Current action and preconditions to check: trajectory_clear

Your task: For each precondition in the list above, predict whether it will hold at this action.

Consider the current scene as observed from the mobile robot's camera, and analyze the predicted future states of all dynamic agents (e.g., people, animals, vehicles, or any moving entities) within the NEXT SECOND.

IMPORTANT: Only answer "very likely" if you are absolutely certain—based on strong, clear evidence—that a dynamic agent will violate the precondition in the predicted future state. Do NOT answer "very likely" for unlikely, ambiguous, or low-probability risks.

Ask yourself for each precondition: Is there a high probability, with clear and convincing evidence, that the predicted future states of any dynamic agent will interfere with the predicted future state of the currently executing action within the NEXT SECOND, causing that precondition to fail?

Assess the risk level based on these predictions. Use "likely" or "very likely" if motions create a clear risk of interference.

Use "neutral" or "improbable" if agents are nearby but their predicted paths are clearly diverging or non-conflicting.

Failure Risk Categories: "very improbable", "improbable", "neutral", "likely", "very likely"

Answer Format: Output ONLY the probability_of_failure value from these categories: "very improbable", "improbable", "neutral", "likely", "very likely"

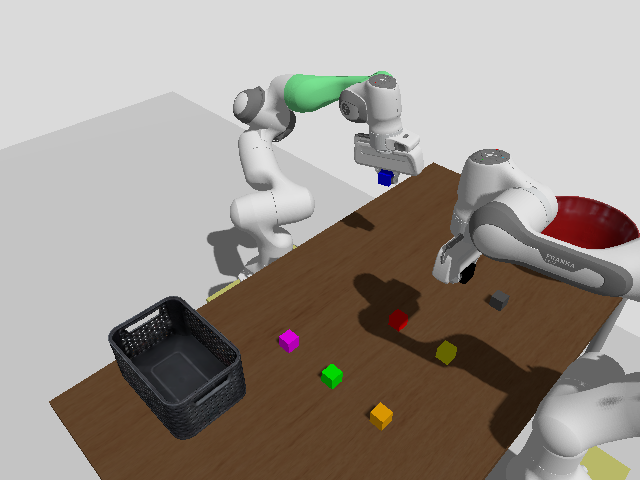

Answer: very improbable